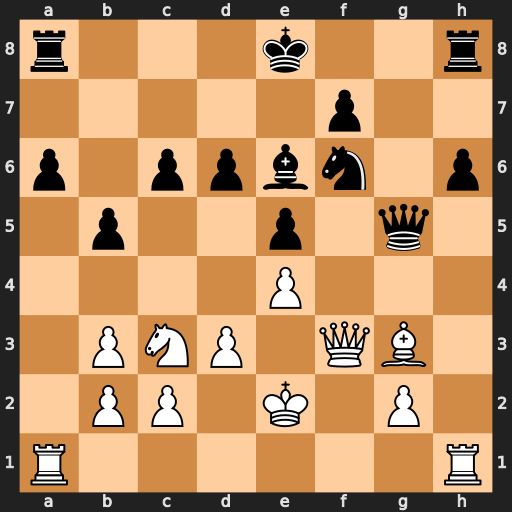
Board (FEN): r3k2r/5p2/p1ppbn1p/1p2p1q1/4P3/1PNP1QB1/1PP1K1P1/R6R
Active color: w
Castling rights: kq
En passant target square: -
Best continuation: Bh4 Qg6 Qxf6 Qxf6 Bxf6